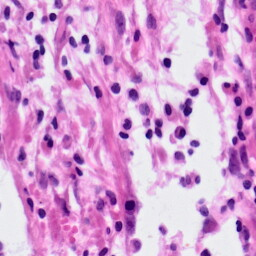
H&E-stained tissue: Lung